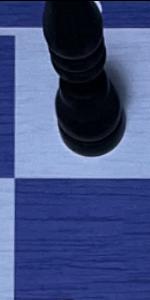
Label: Empty